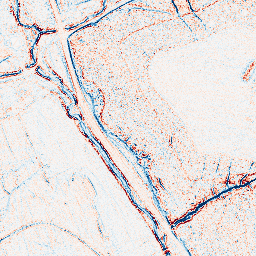
Category: edge_preserving
Decomposition family: bilateral
Decomposition parameters: d: 5
sigma_color: 100
sigma_space: 75
Upsampling method: lanczos
Upsampling parameters: scale: 8
Upsampling scale: 8